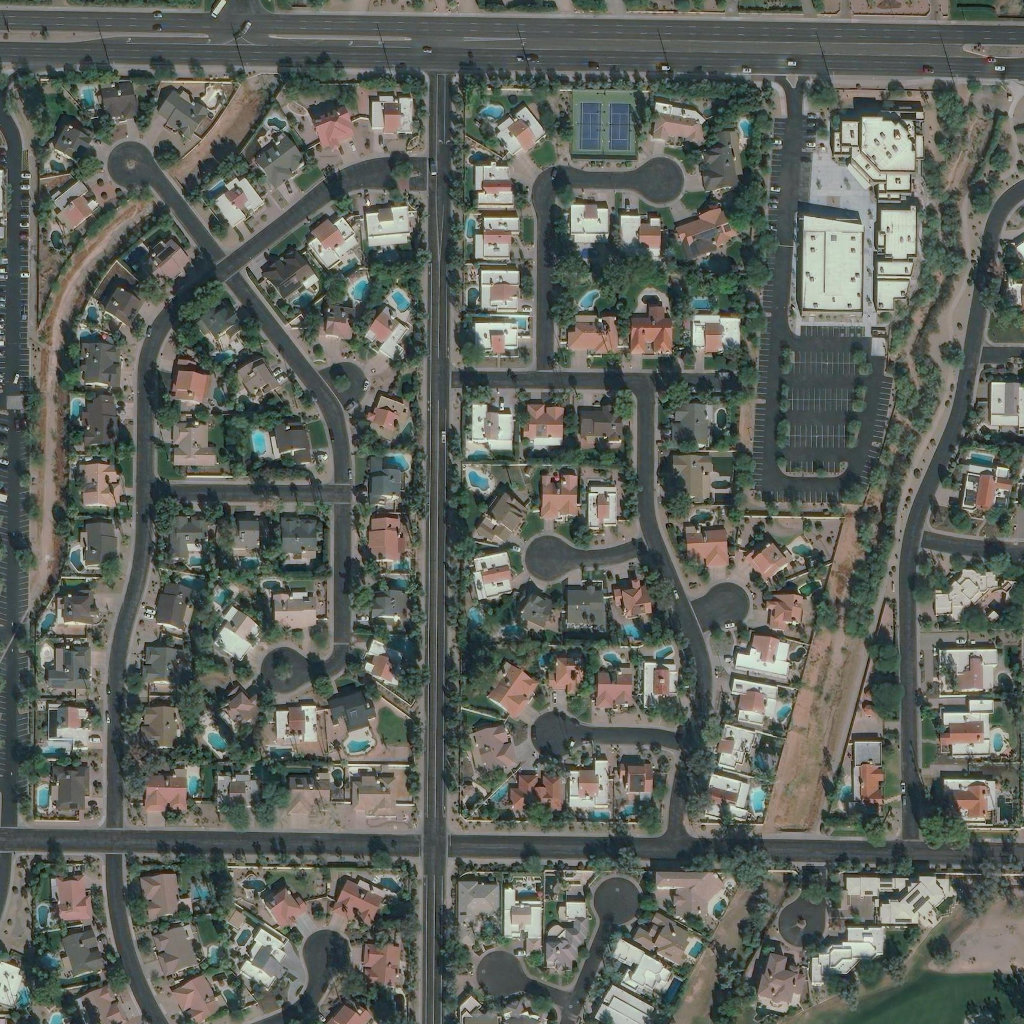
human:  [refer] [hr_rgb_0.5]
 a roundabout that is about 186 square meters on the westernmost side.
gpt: <box>[[10, 13, 14, 18, 0]]</box>